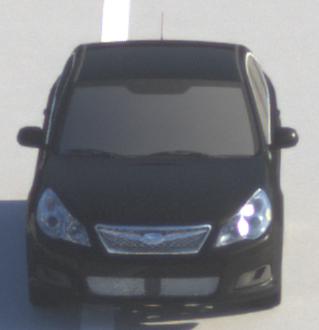
Make: Subaru
Model: Legacy 2.0R
Detailed model: Legacy (IV) Limousine
Model produced from: 2007/09
Model produced until: 2008/10
Doors: 4
Color: black
Road condition: dry road
Daytime: sunrise or sunset
Contrast: medium contrast